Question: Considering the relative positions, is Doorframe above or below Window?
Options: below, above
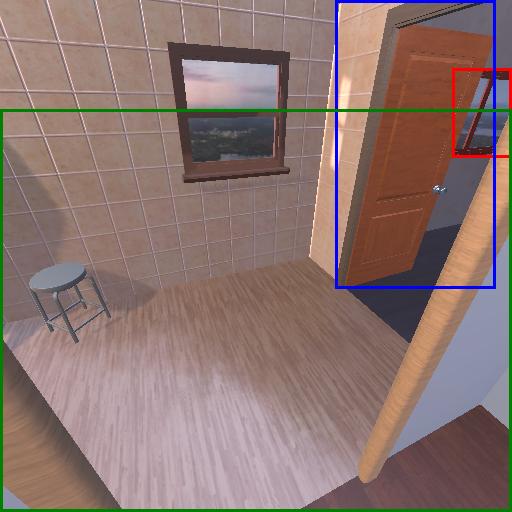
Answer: below